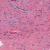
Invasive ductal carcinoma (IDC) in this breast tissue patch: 0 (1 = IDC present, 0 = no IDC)